Question: I have a page which contains multiple HTML 'select' dropdowns, and requires population 'onclick' of the element. This population is done using an AJAX call in the click event listener of the 'select' elements.
The reason for this is that performance and load are very crucial, and therefore they cannot be populated on page load.
Also, the design use the native HTML 'select' element.
---
I have created a jsFiddle demo to show the issue. When you click on the 'select' the items are populated, and the width of the 'select' increases as a result.

However the 'select' only displays the initial option (prior to AJAX population).
## ------ View Demo ------
'setTimeout()'
---
How can I get this to populate 'onclick', and display correctly?
Is there a way of opening the 'select' on callback of the popualation response?
---
- 'select''select''select'- 'focus''click'<URL>- 'mousedown''focus'
---
This is not an issue in FireFox. 'select' opens, then loads new items and displays them, all while in an open state.
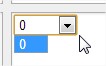
Answer: Personally I would opt for a different approach completely, but it depends on you needs. Here I am assuming that the drop down will "almost definitely" be clicked (and thus loaded) at some point by the user.
With that in mind I would be tempted to populate the 'select' lists using ajax as soon as the page is loaded. This has the benefit of being able to load the page quick (as there is still no "page load" list collecting) but it also means the ajax will most likely be complete before the user works out that they need to use the select list. I would even go an extra step and have temporary loading icons in place of the selected while the ajax is working it's magic (or disable them!) in case the ajax is having a slow day and the user is fast like superman.
of course, this all depends on how "set in stone" your requirement is to do the ajax load upon user interaction with the drop down element
---
or maybe <URL>?